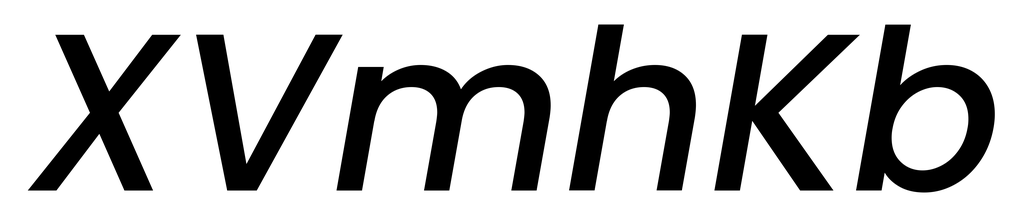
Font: Poppins-MediumItalic